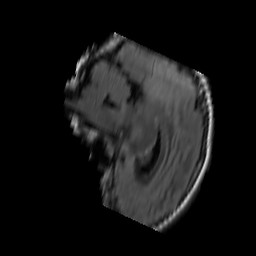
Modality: FLAIR
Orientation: sagittal
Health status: ill
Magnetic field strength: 3 T